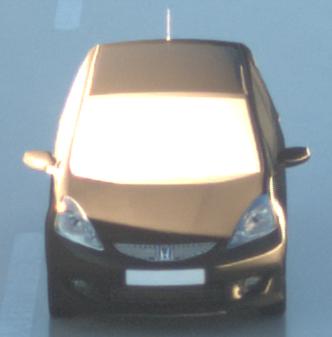
Make: Honda
Model: Jazz 1.2
Detailed model: Jazz (III) (11/08 - 04/11)
Model produced from: 2008/11
Model produced until: 2010/10
Doors: 5
Color: black
Road condition: wet road
Daytime: sunrise or sunset
Contrast: high contrast